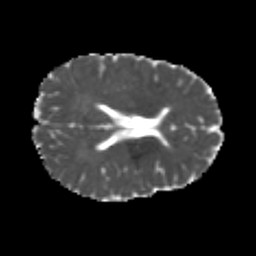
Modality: MD
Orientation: axial
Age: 21
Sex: male
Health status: healthy
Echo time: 0.074 s